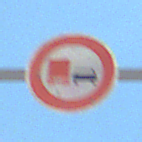
Verkehrszeichen: UeberholverbotKraftfahrzeuge
Umgebung: Outdoor, Nature
Tageszeit: Midday
Wetter: Clear
Licht: Natural
Jahreszeit: NotSpecified
Kontrast: HighContrast